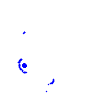
Particle: pion